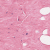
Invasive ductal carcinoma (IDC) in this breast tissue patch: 0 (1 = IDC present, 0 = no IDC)